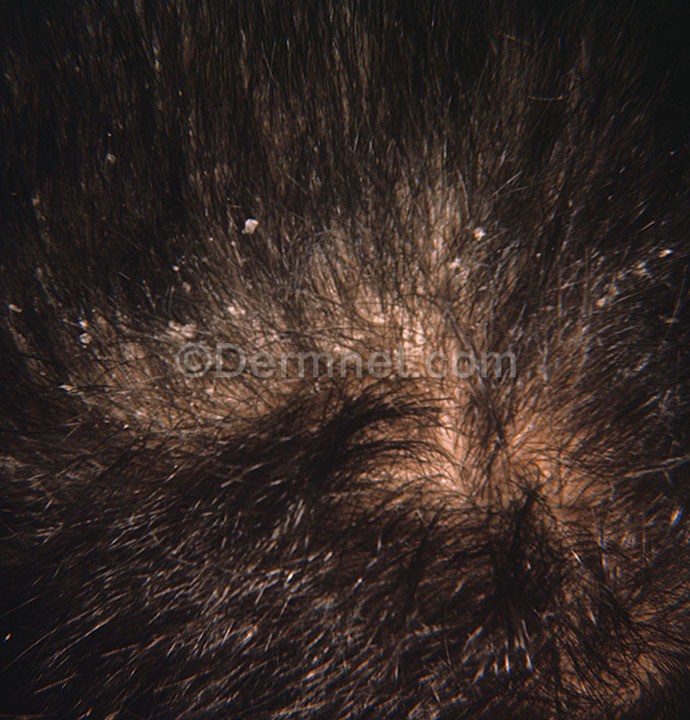
Disease: Exanthems and Drug Eruptions